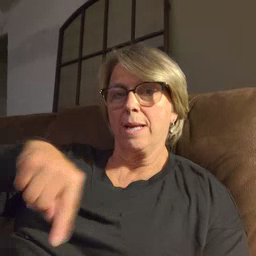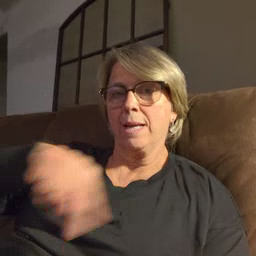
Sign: weus